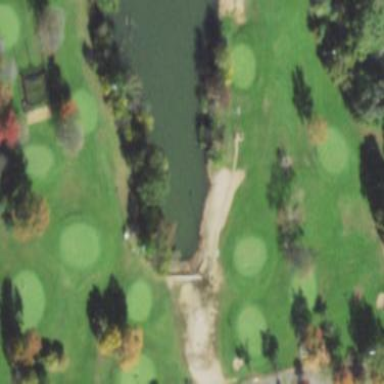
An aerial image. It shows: Golf course.